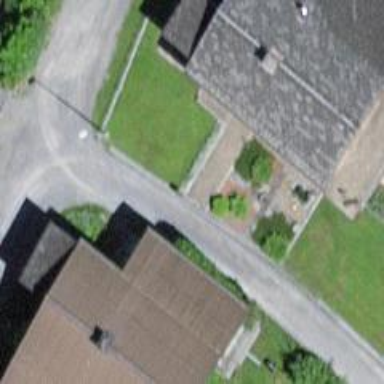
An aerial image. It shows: Residential road.